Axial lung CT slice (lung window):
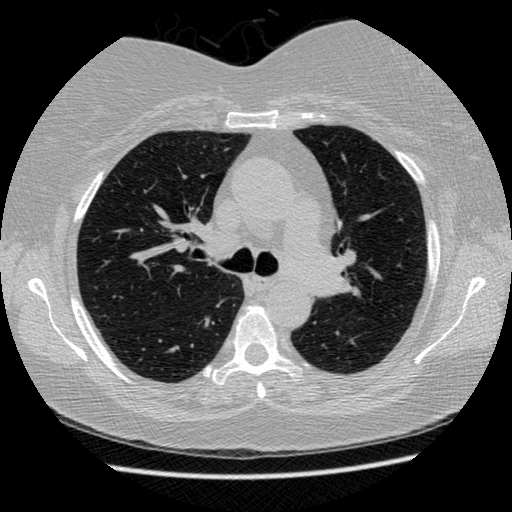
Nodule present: no